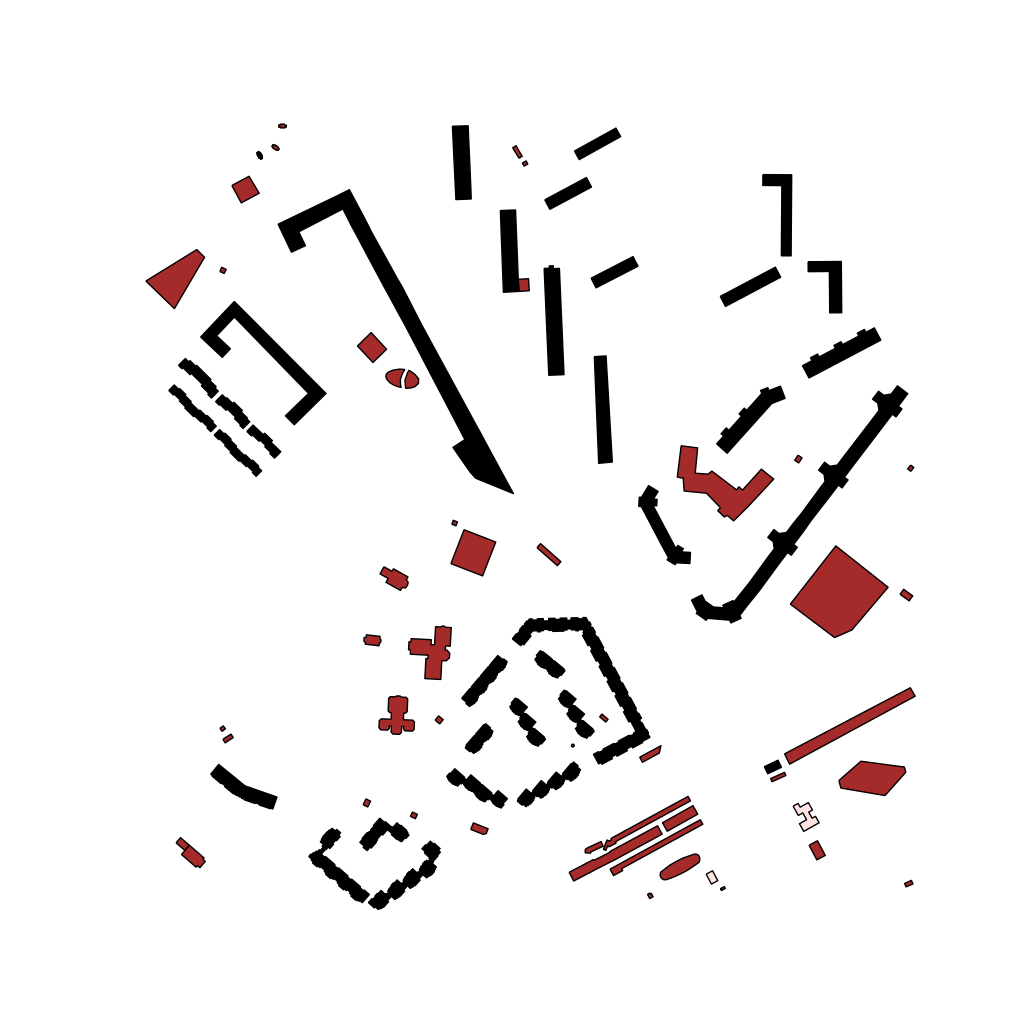
Tags: overhead vector_map, business, industrial, recreation, residential, special, modern, high_rise, individual_rise, low_rise, medium_rise, density_1, Building, Facility, Gas, 1.0 km²